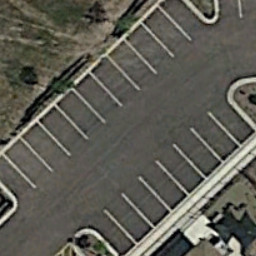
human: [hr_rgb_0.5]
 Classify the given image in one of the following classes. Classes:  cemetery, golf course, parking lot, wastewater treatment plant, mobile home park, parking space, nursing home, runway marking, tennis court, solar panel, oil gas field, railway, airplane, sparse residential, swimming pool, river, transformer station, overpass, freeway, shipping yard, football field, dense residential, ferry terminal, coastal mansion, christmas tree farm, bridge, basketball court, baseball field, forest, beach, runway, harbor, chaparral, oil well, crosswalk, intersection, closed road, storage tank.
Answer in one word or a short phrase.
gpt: parking space